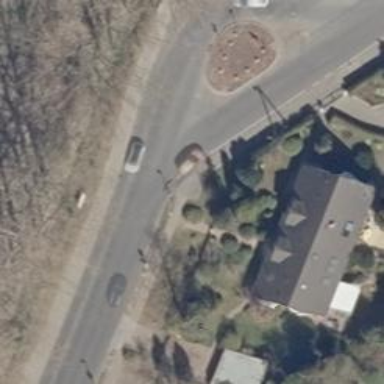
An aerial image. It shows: Unclassified asphalt road with sidewalks on both sides.